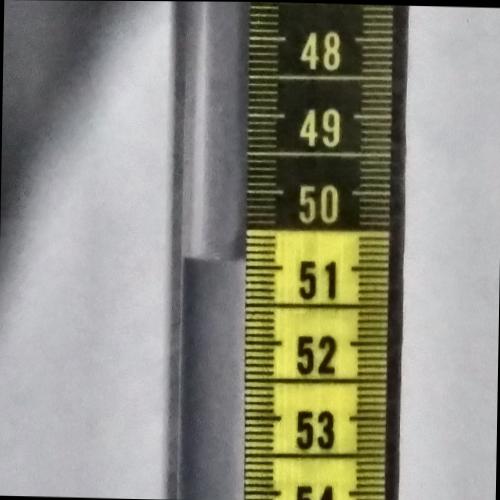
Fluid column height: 50.9 cm